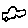
Label: car